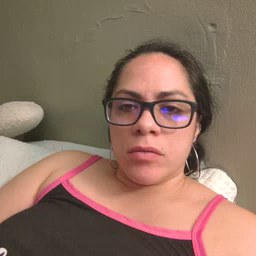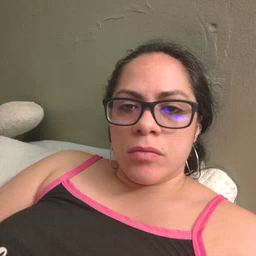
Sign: dance